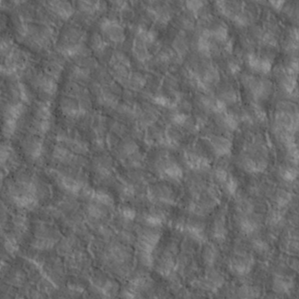
Label: non_frost